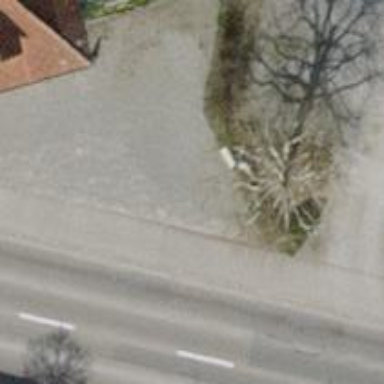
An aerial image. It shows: Street cabinet of man-made origin.